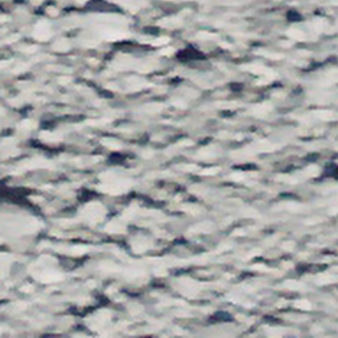
Label: other